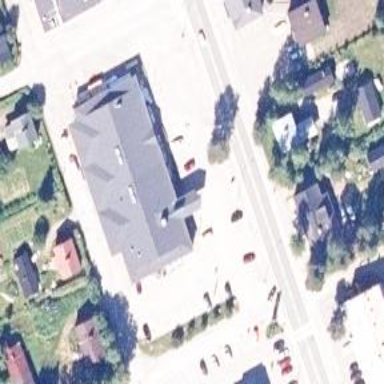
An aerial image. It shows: Retail area.